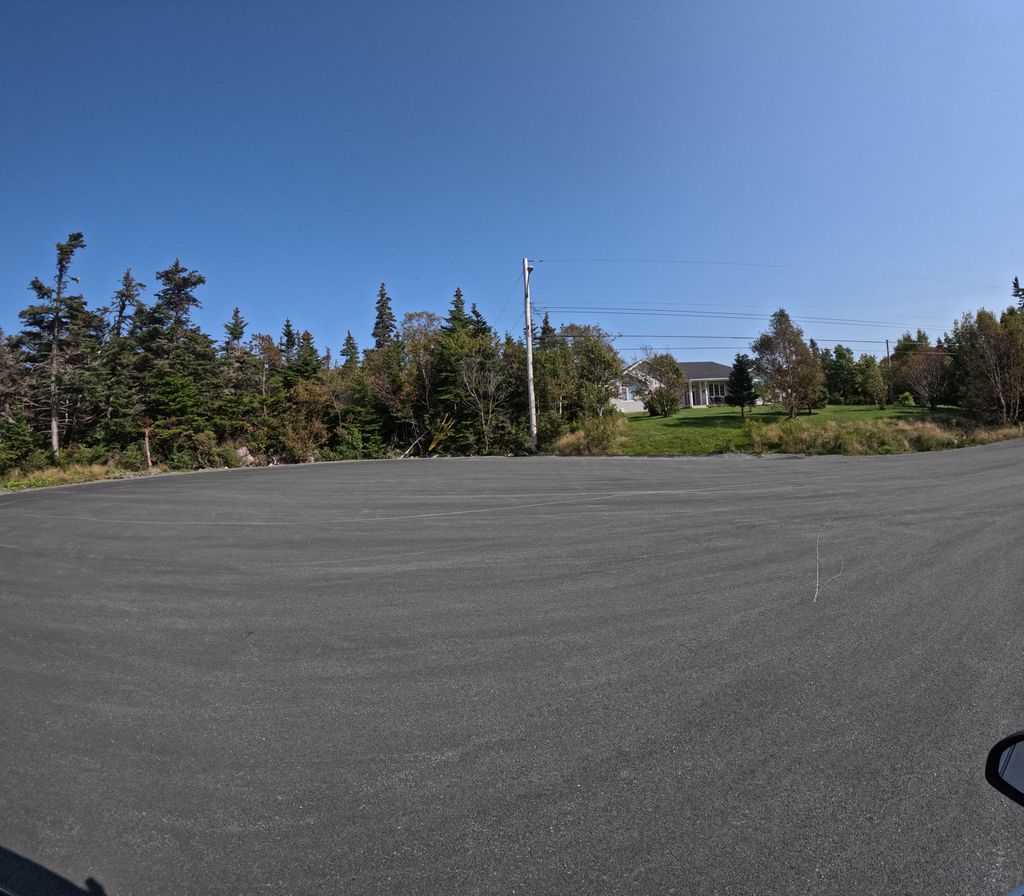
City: st_johns